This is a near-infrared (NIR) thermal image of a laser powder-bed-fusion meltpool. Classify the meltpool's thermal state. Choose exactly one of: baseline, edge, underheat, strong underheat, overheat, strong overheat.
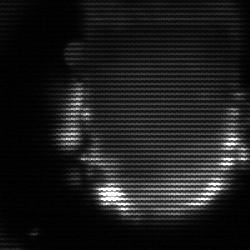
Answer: baseline